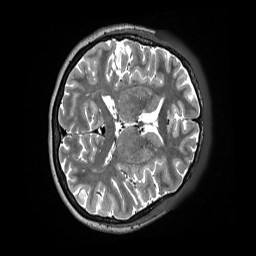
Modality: T2w
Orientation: axial
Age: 53
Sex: male